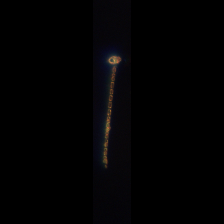
Taxon: Skeletonema
Group: Diatoms